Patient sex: M
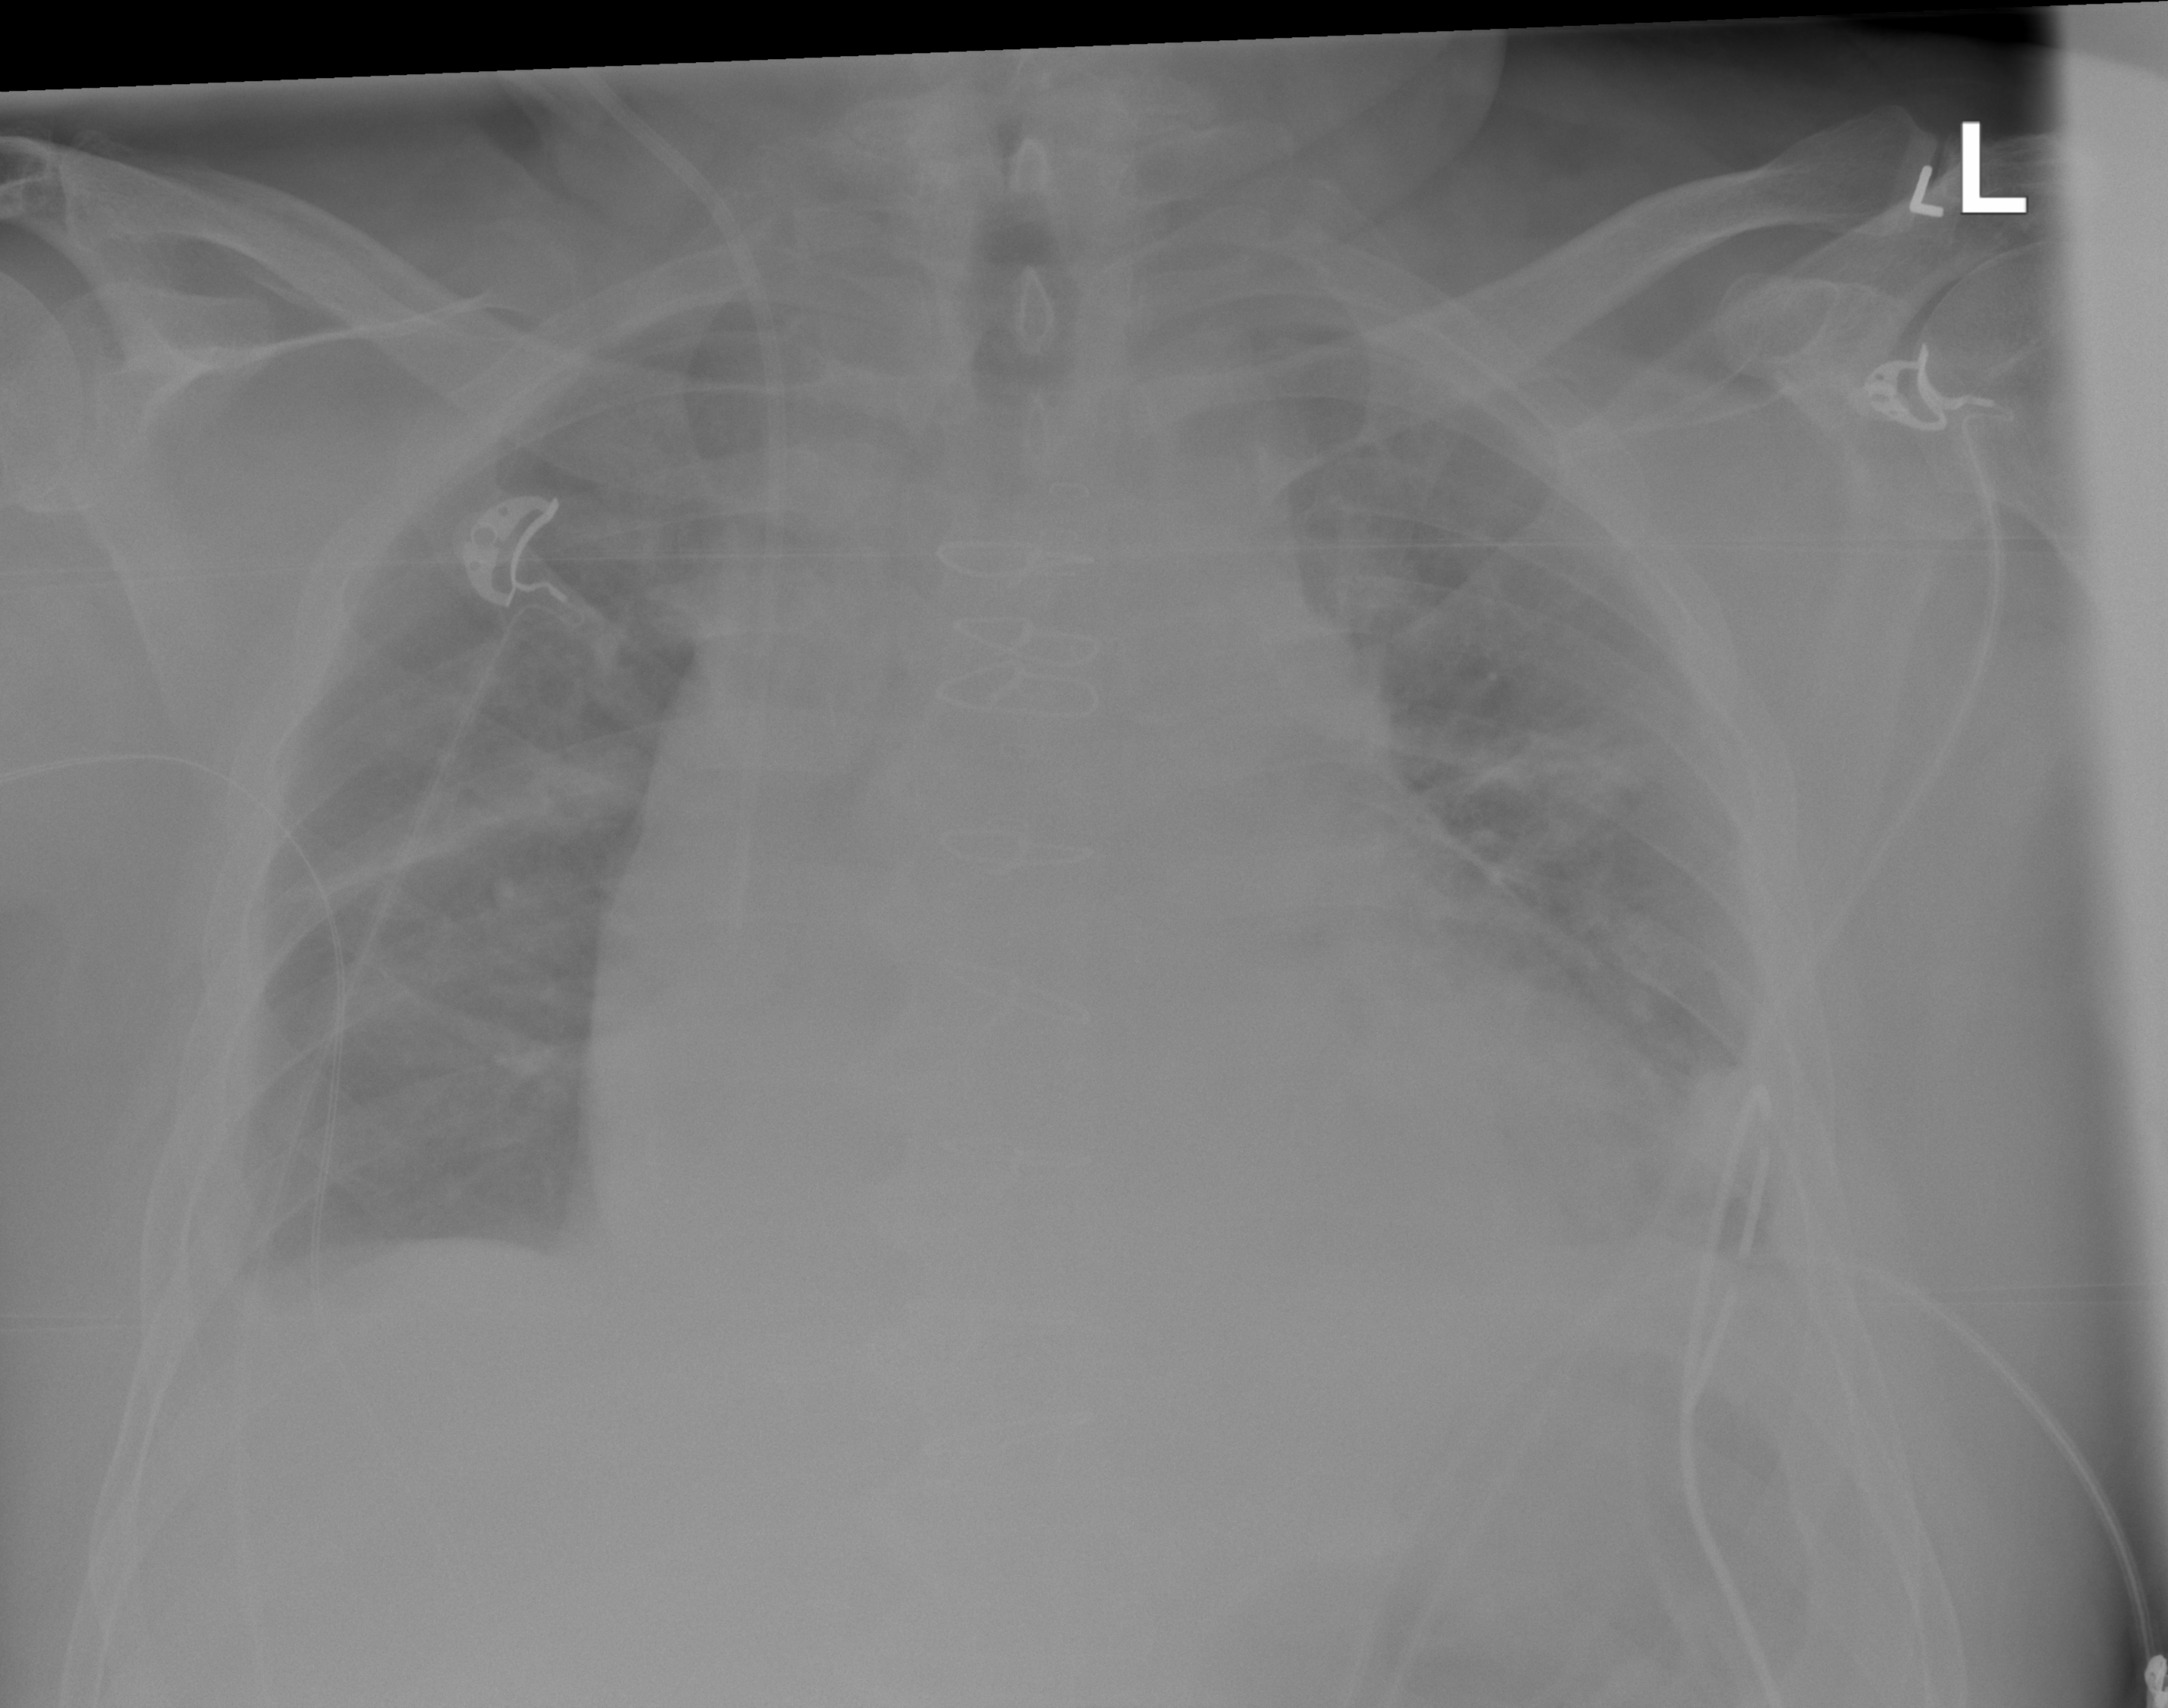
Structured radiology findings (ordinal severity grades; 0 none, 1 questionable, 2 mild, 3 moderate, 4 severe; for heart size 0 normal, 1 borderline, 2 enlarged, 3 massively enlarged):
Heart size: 3
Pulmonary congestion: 2
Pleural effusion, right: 1
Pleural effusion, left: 1
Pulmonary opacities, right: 0
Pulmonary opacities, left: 2
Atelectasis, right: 2
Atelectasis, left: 2